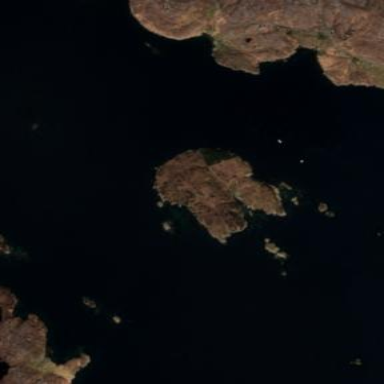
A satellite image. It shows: Island with natural coastline.